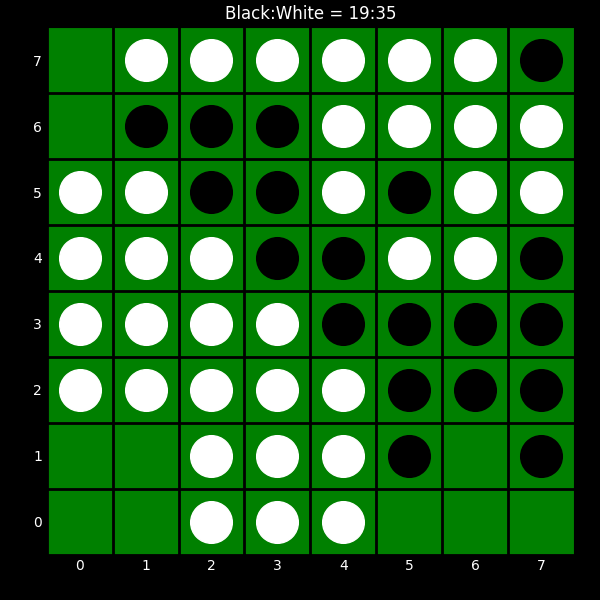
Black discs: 19
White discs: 35